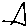
Label: triangle